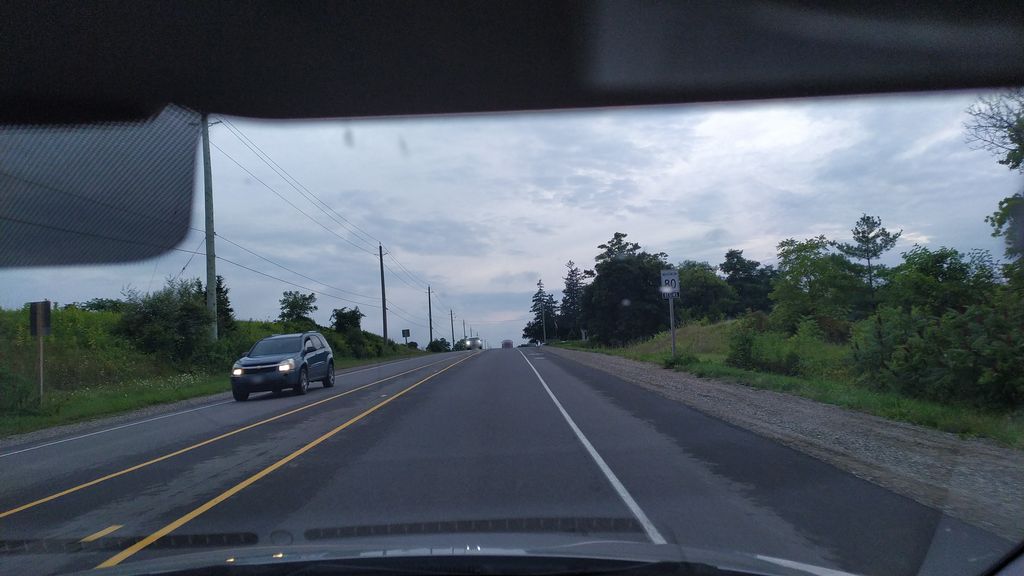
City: kitchener-waterloo